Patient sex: M
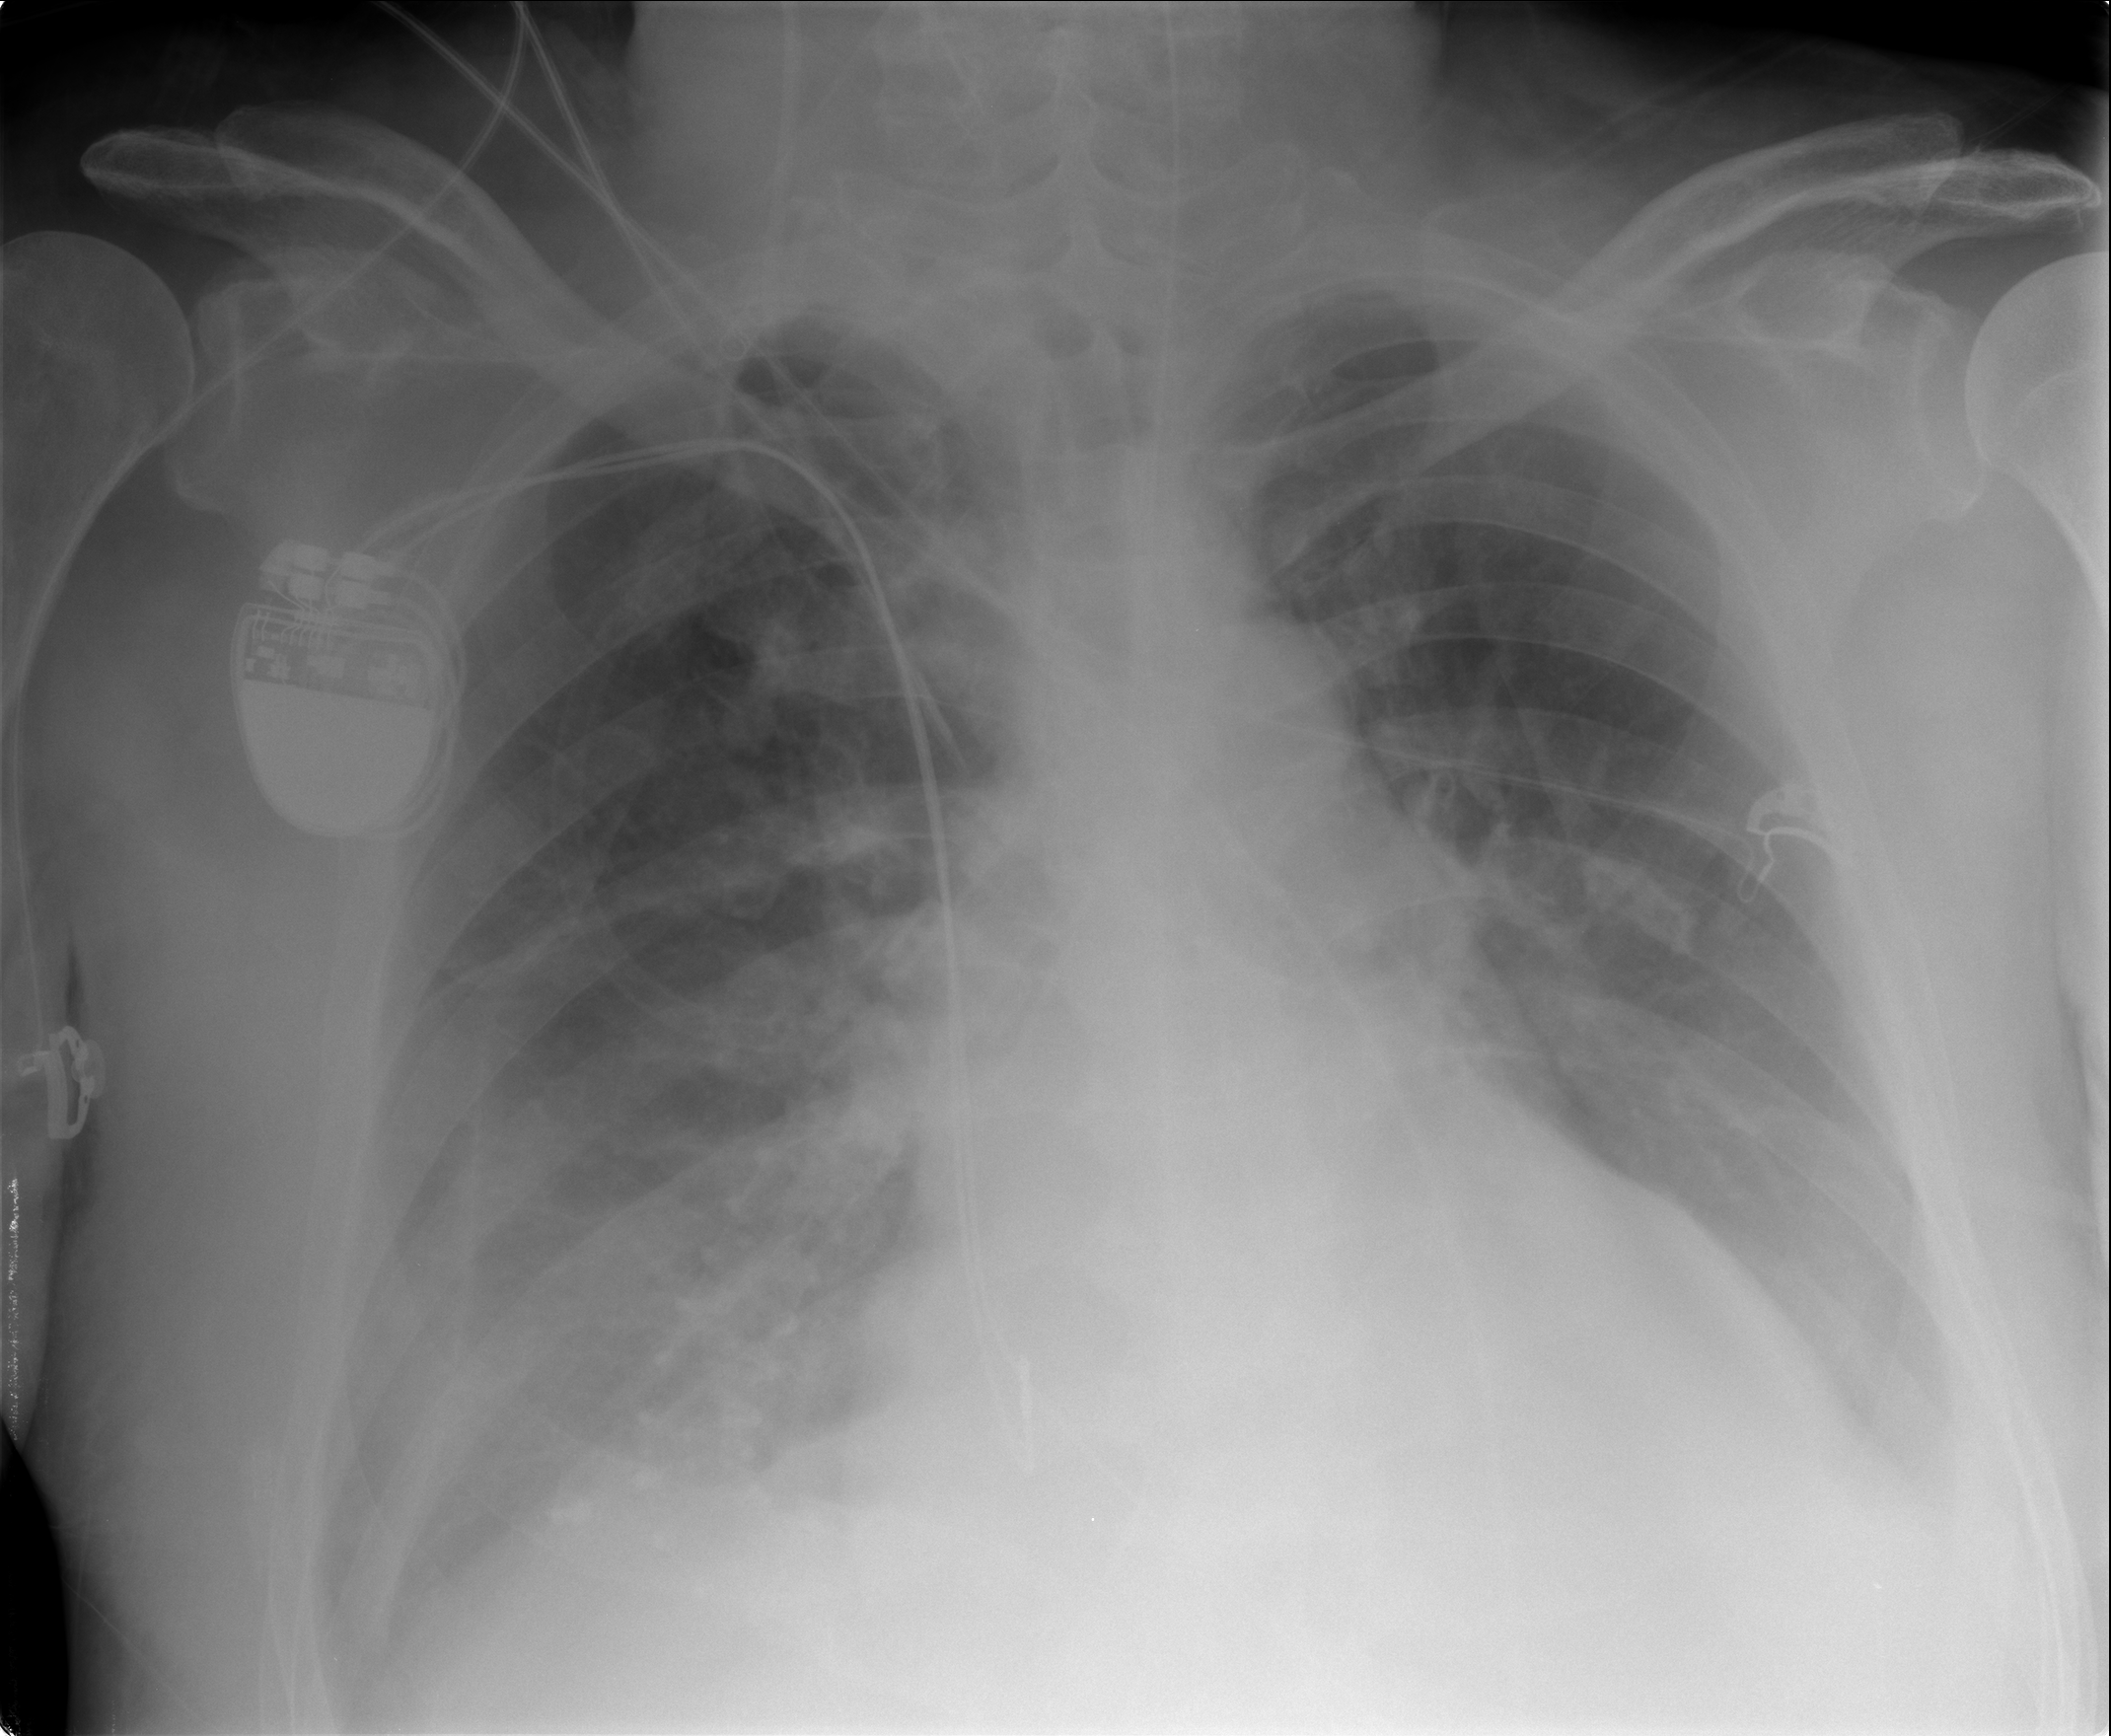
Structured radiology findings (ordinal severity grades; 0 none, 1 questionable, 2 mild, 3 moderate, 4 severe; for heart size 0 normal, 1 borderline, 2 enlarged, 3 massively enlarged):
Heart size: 2
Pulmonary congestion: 2
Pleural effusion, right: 2
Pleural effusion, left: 2
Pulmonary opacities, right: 2
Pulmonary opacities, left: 0
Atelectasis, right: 2
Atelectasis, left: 2